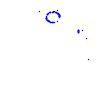
Particle: kaon